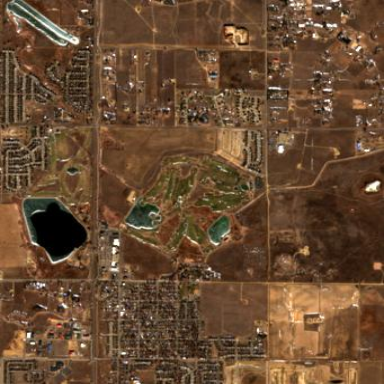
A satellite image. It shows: Golf course.